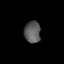
Tissue: prostate
Cell type: T cells
Senescence score: 0.3611
Nuclear area (px): 346
Mean DAPI intensity: 90.893